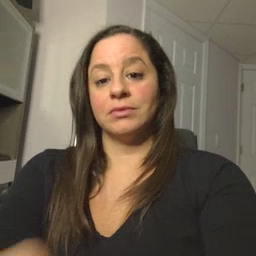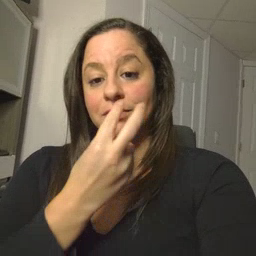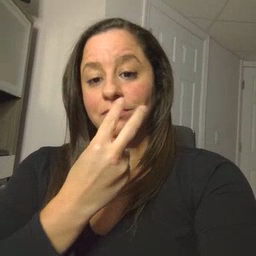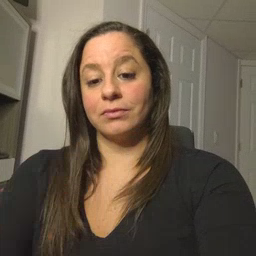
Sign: snack